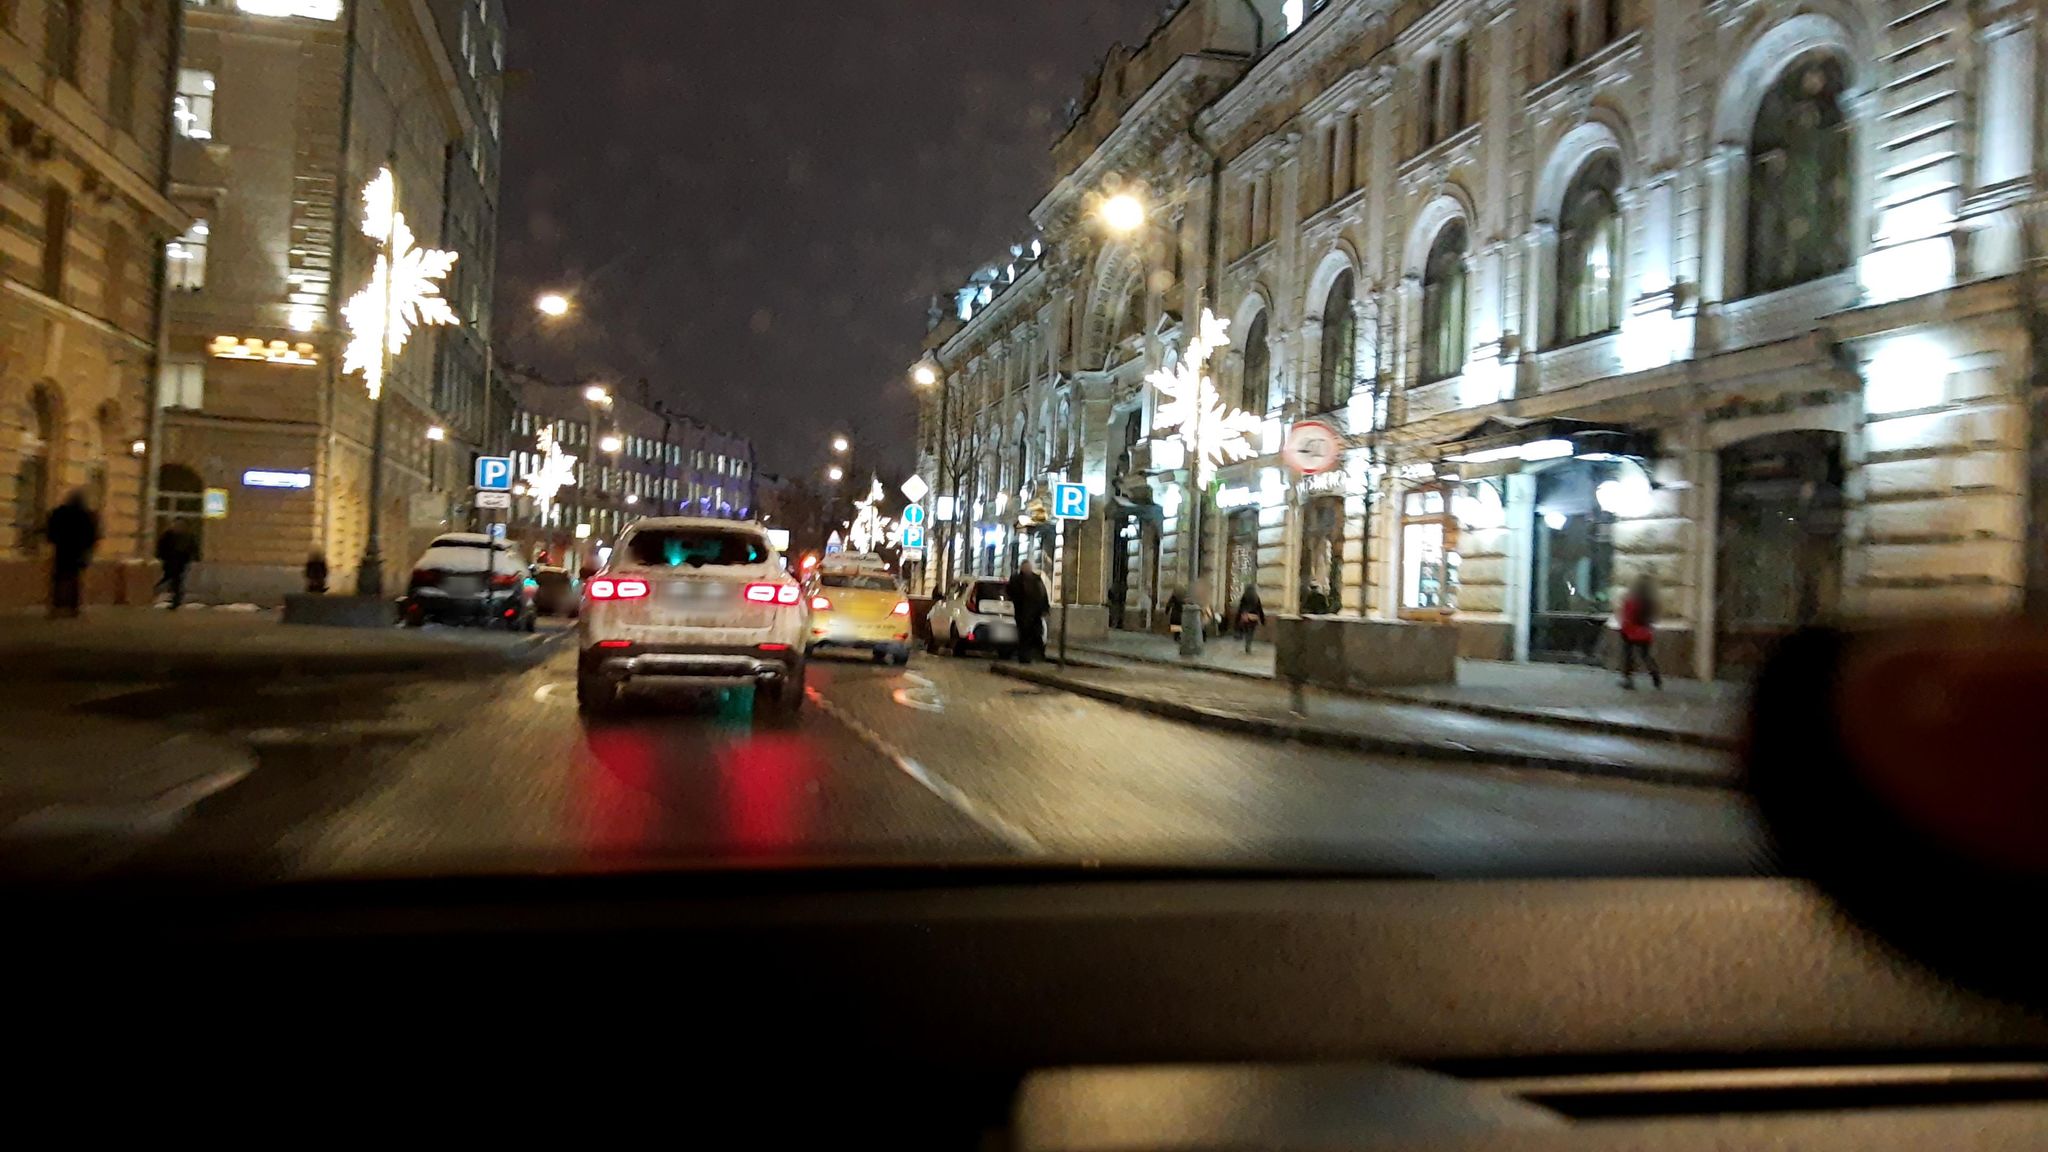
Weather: snowy
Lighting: night
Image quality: slightly poor
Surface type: driving surface
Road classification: tertiary
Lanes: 2
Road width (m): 4.5
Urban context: urban centre
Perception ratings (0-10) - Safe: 6.49, Lively: 9.39, Beautiful: 7.62, Boring: 1.2, Depressing: 6.7, Wealthy: 5.02